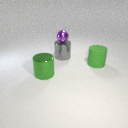
large gray metal cylinder behind large green metal cylinder